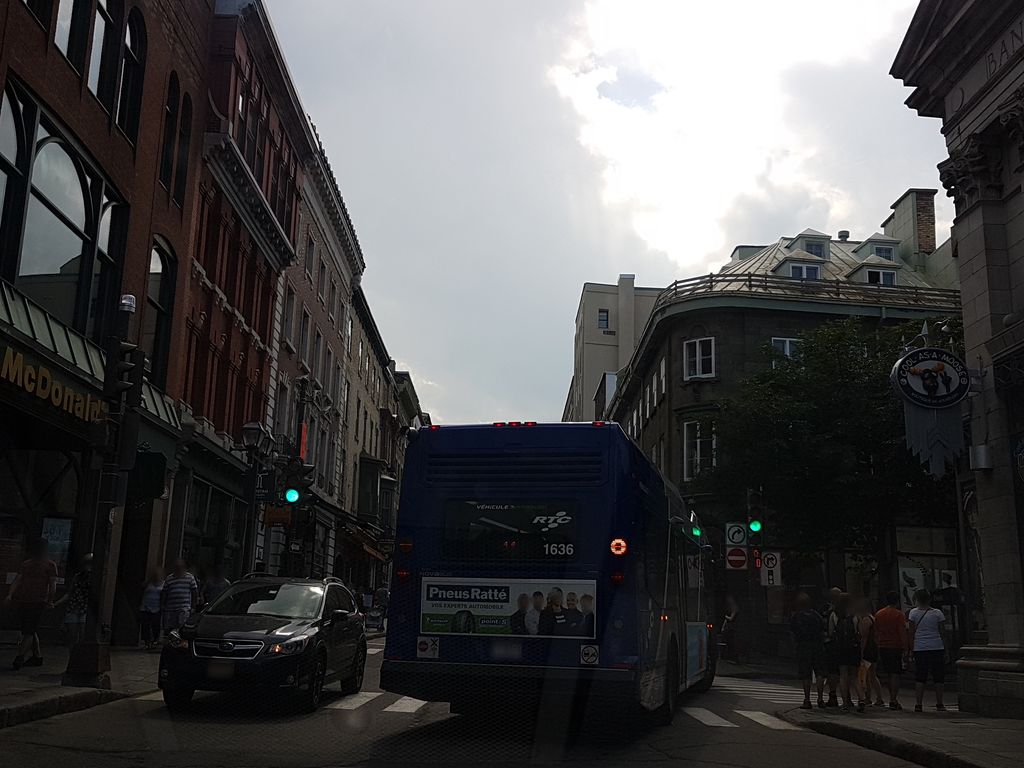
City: quebec_city